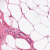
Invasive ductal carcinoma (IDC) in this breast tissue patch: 0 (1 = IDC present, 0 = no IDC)